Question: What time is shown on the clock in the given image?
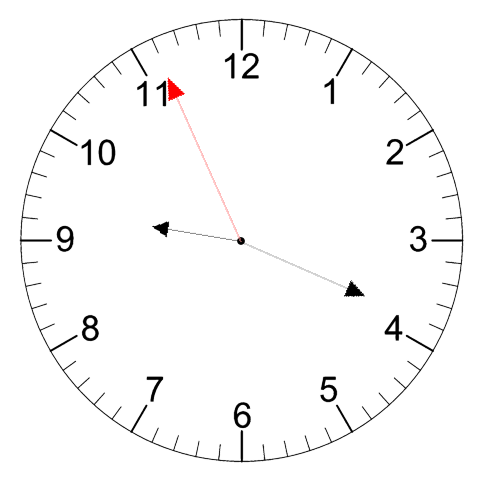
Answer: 09:18:56